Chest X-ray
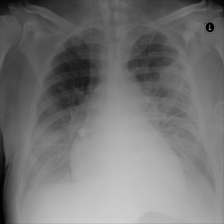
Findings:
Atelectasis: positive
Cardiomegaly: negative
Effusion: positive
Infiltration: positive
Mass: negative
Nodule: negative
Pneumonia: positive
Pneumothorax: negative
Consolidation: negative
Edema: negative
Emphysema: negative
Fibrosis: negative
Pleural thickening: negative
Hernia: negative